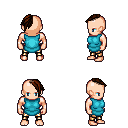
a pixel art fantasy rpg character, male body template, human, light skin, teal tunic, gold greaves, brown long mohawk hairstyle, four views (front, back, left, right), 2x2 character sprite sheet, small pixel art, hard edges, no anti-aliasing